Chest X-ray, AP view. Patient: 42 years old, sex M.
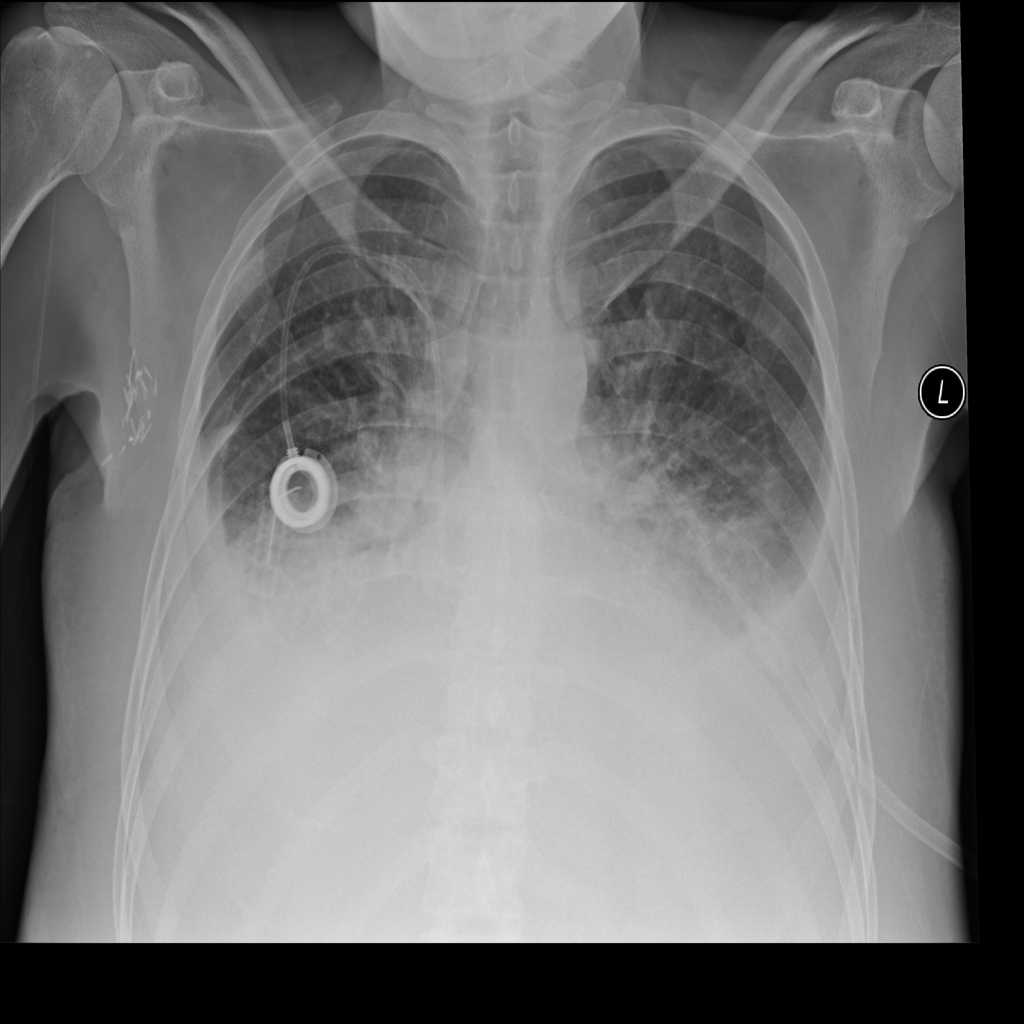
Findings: Atelectasis, Consolidation, Effusion, Infiltration